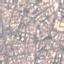
Land use / land cover: Residential